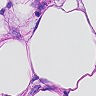
Metastatic tissue present: yes